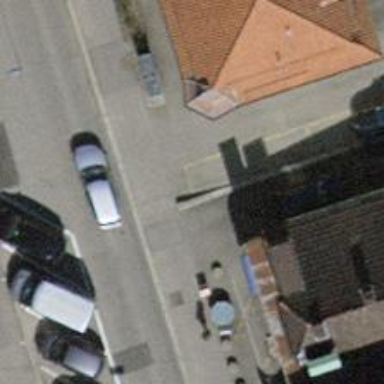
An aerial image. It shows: Unmarked crossing with traffic calming table on the road.